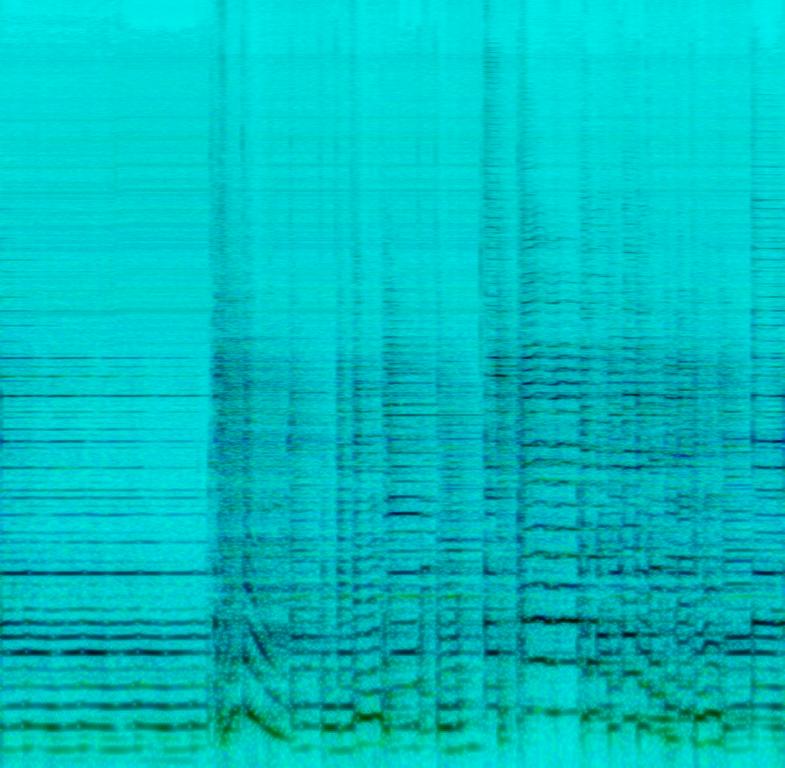
This song features an electric guitar. The guitar starts off with a descending pentatonic run. A descending slide is played followed by a moderate tempo blues lick. There are no other instruments in this song. There is no voice in this song. This is an instrumental song with a blues mood. This song can be played as an instructional blues song.